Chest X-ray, PA view. Patient: 52 years old, sex F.
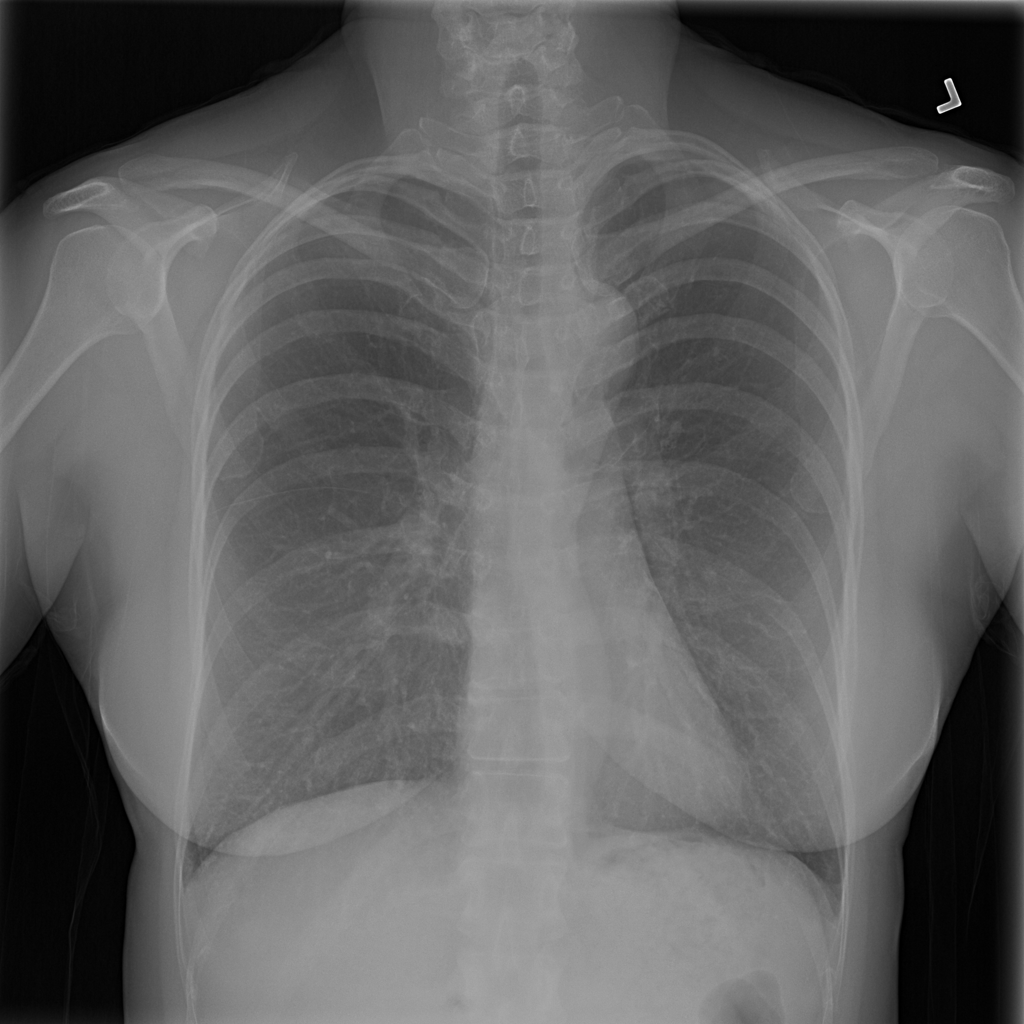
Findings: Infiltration